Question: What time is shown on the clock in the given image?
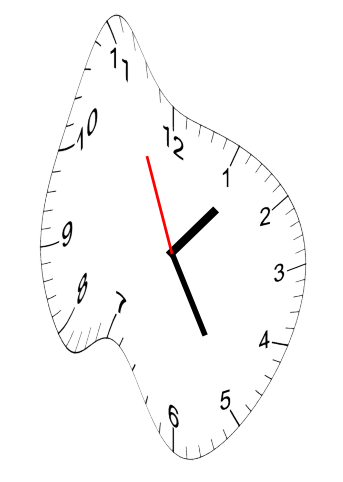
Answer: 01:24:56